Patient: sex F, age 74
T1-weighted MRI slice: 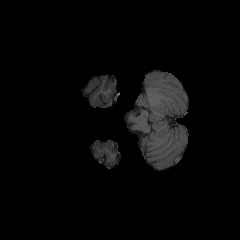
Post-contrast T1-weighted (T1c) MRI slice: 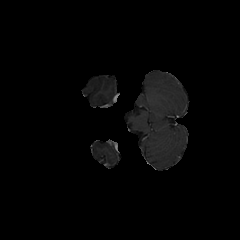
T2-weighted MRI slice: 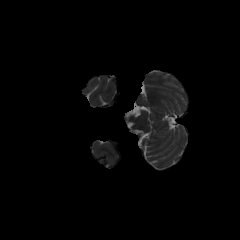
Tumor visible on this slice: no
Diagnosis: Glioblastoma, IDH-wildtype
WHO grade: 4